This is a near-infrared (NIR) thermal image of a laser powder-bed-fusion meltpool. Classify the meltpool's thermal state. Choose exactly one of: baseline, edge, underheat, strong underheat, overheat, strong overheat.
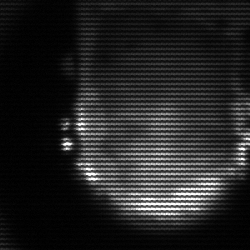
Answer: baseline